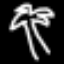
Label: palm tree